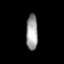
Tissue: prostate
Cell type: T cells
Senescence score: 0.7895
Nuclear area (px): 403
Mean DAPI intensity: 158.881